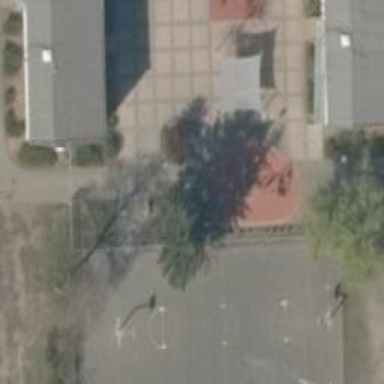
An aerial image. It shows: Basketball court with asphalt surface.